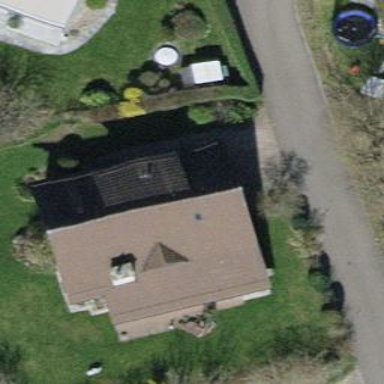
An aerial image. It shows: Detached building with tile roof.